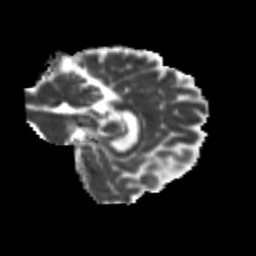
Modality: MD
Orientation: sagittal
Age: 23
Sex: female
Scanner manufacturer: siemens
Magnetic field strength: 3 T
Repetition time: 3.5 s
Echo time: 0.104 s